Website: walmart
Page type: billing-address
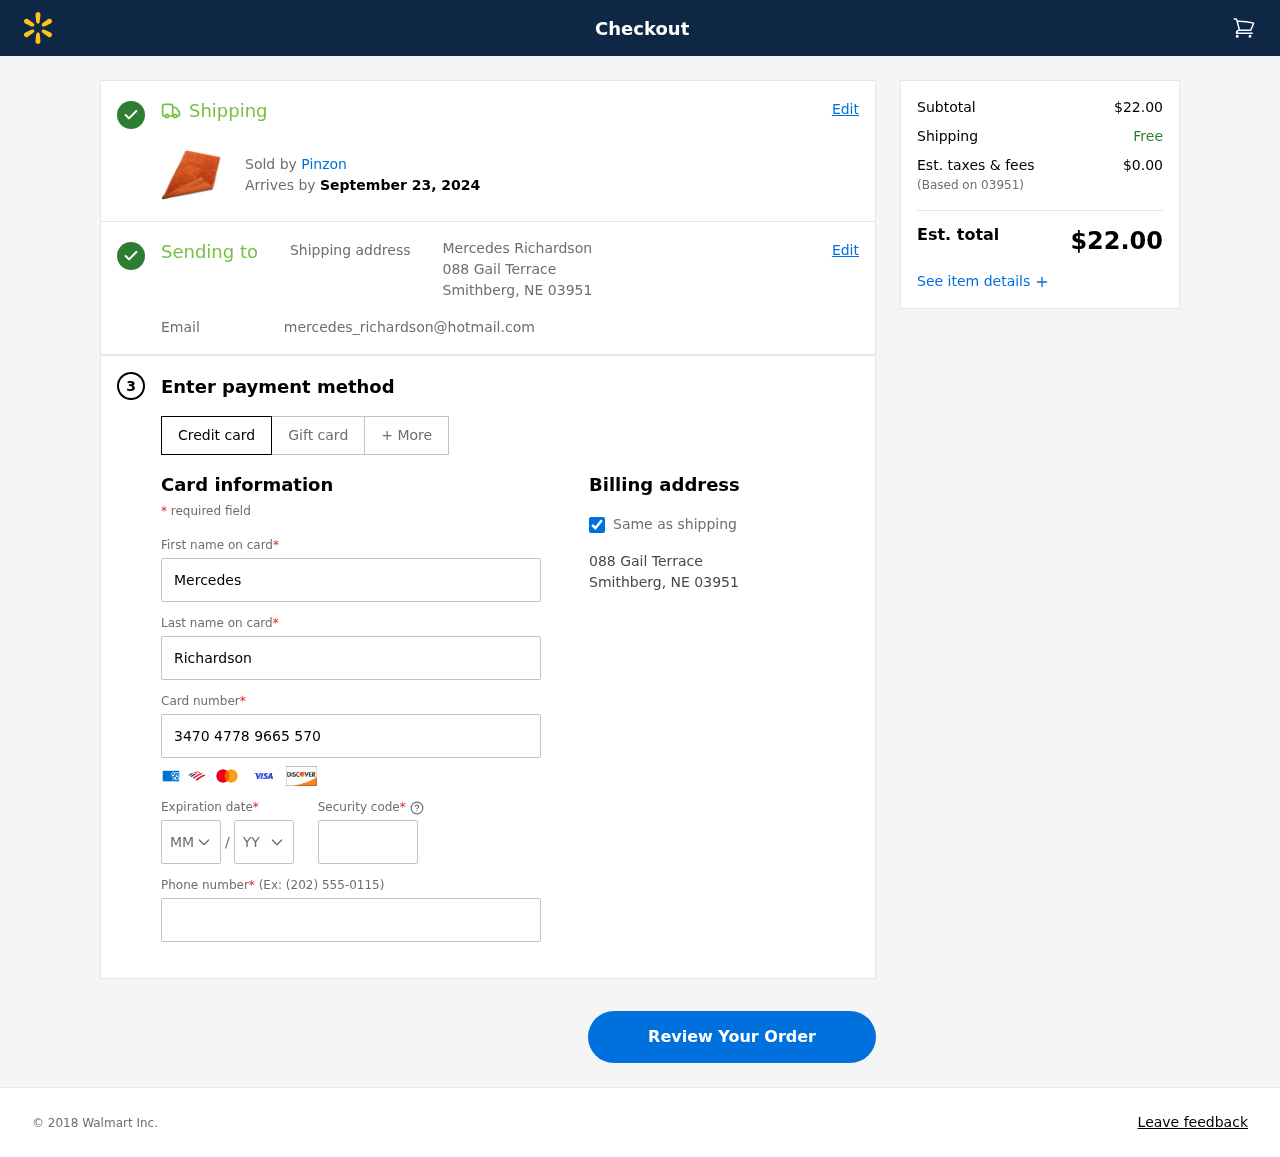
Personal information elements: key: PII_CARD_CVV
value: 8279
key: PII_CARD_EXPIRY_MONTH
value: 04
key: PII_CARD_EXPIRY_YEAR
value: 30
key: PII_CARD_NUMBER
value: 3470 4778 9665 570
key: PII_CITY_STATE_ZIP
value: Smithberg, NE 03951
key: PII_EMAIL
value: mercedes_richardson@hotmail.com
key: PII_FIRSTNAME
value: Mercedes
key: PII_FULLNAME
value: Mercedes Richardson
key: PII_LASTNAME
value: Richardson
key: PII_PHONE
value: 8037774611
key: PII_POSTCODE
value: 03951
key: PII_STREET
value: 088 Gail Terrace
Product elements: key: PRODUCT1_BRAND
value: Pinzon
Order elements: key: ORDER_DELIVERY_DATE
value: September 23, 2024
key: ORDER_SUBTOTAL
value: $22.00
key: ORDER_TAX
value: $0.00
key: ORDER_TOTAL
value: $22.00